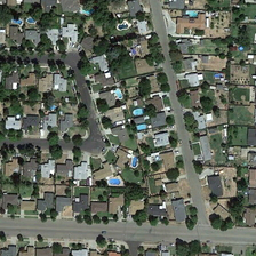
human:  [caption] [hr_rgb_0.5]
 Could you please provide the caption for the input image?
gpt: residential buildings on both sides of the street are well disposed.

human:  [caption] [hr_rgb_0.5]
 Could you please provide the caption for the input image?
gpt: The houses on both sides of the road are properly arranged.

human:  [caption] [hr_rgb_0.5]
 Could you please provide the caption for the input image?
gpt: the road extending in all directions, automobile running in above .

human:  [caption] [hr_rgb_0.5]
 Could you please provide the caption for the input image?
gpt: The residential buildings on both sides of the road are arranged in order.

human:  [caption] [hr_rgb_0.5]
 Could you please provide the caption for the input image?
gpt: Residential buildings line the streets neatly.